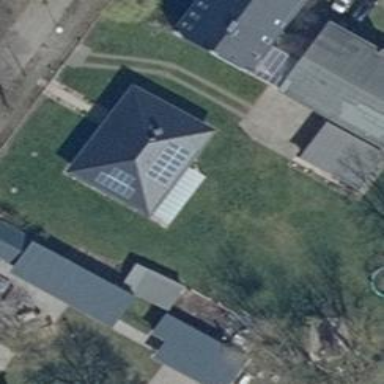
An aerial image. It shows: Simple and straightforward house.